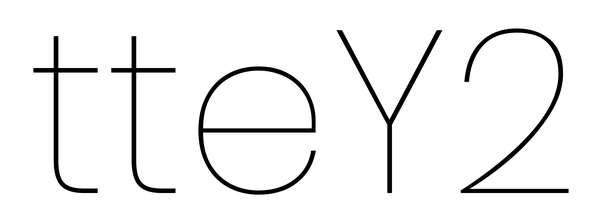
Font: Poppins-Thin